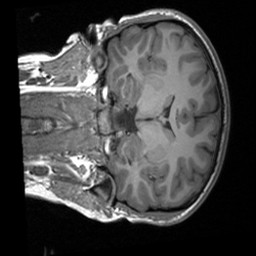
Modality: T1w
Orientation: coronal
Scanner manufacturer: siemens
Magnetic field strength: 3 T
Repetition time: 1.9 s
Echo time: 0.00226 s